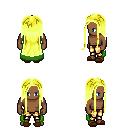
a pixel art fantasy rpg character, male body template, human, dark skin, green cape, gold greaves, gold extra-long hairstyle, brown slippers, four views (front, back, left, right), 2x2 character sprite sheet, small pixel art, hard edges, no anti-aliasing